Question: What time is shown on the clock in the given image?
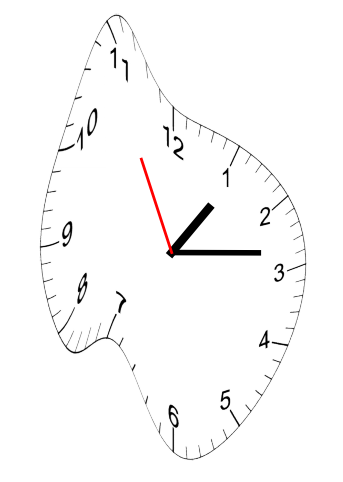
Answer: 01:13:55